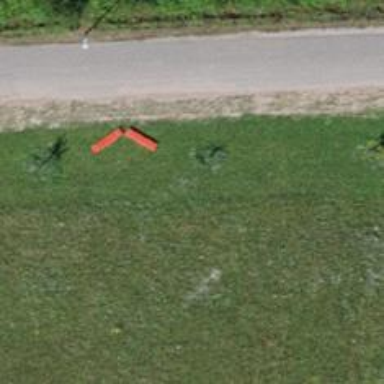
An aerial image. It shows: Red bench.